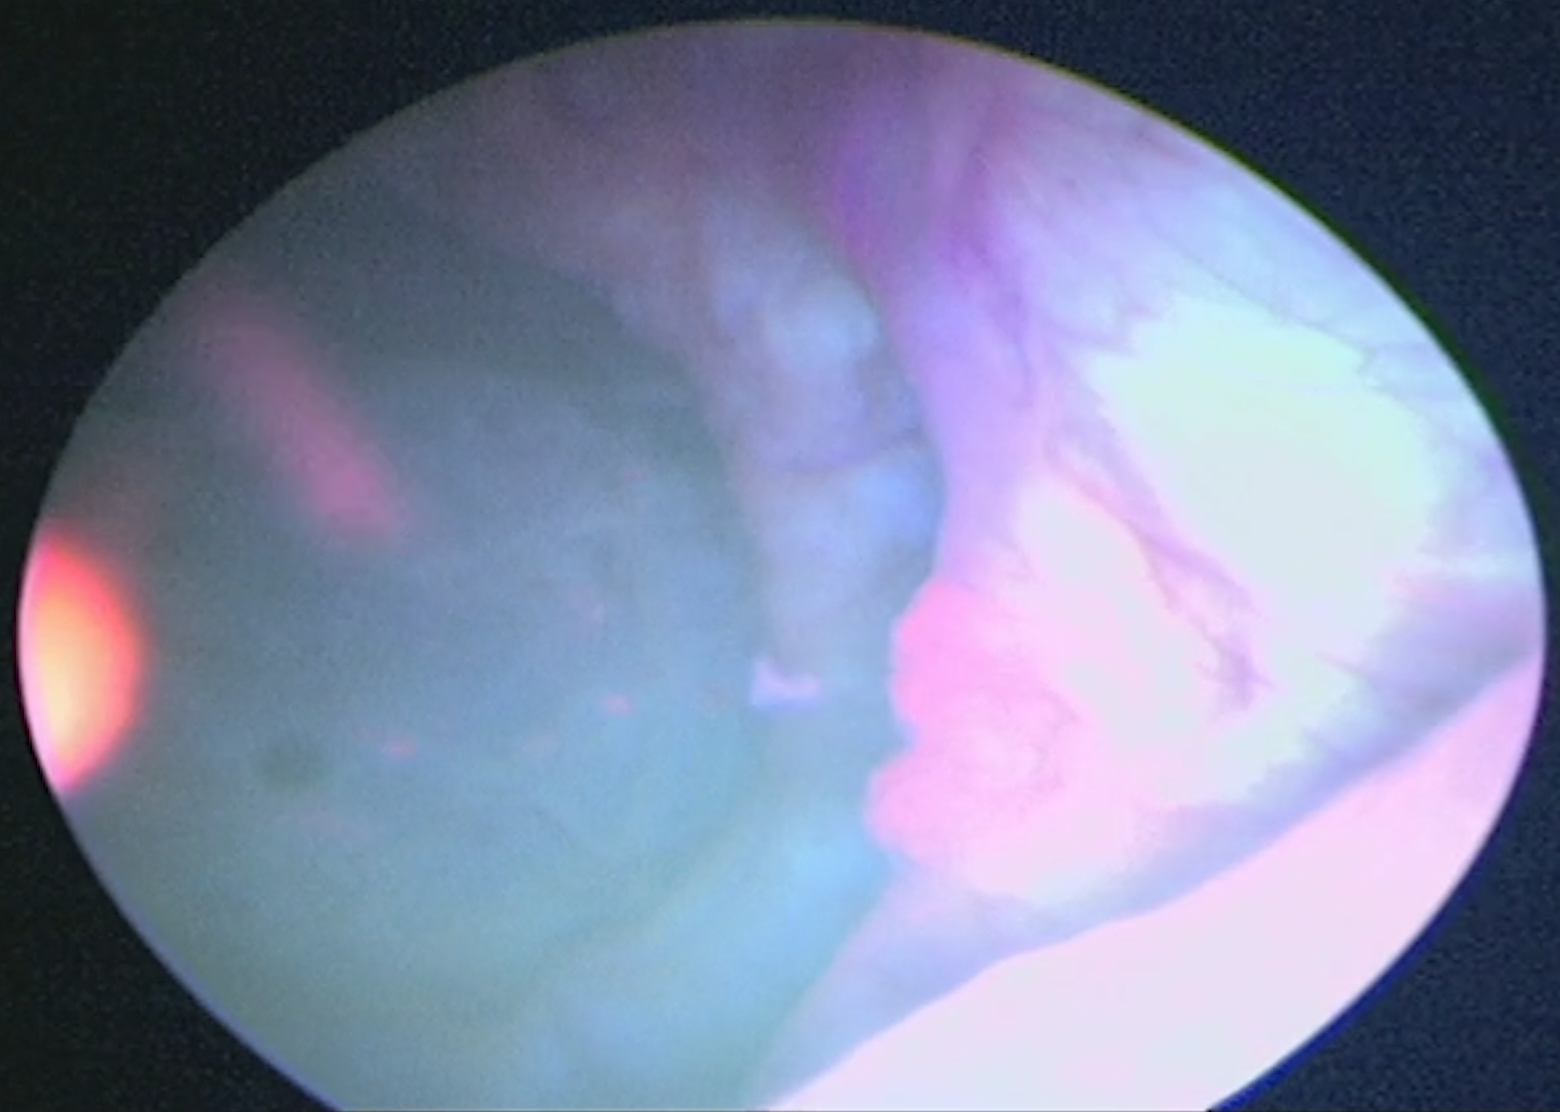
Modality: BLC
Class: Malignant
Subclass: LowGradePapillary
Secondary subclass: HighGradePapillary
Lesion: L2
Stage: Ta
Morphology: Non-papillary
Bladder cancer association: Yes